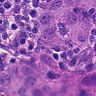
Metastatic tissue present: yes